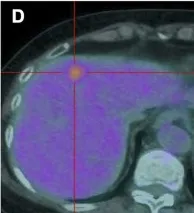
18FDG PET-CT images. Fused. Images showed increased FDG uptake with SUVmax of 4.81.
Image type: radiology (pet)